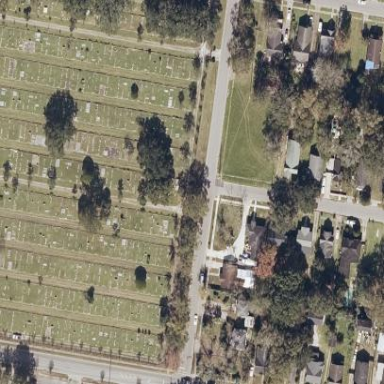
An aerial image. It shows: Sector of the cemetery.